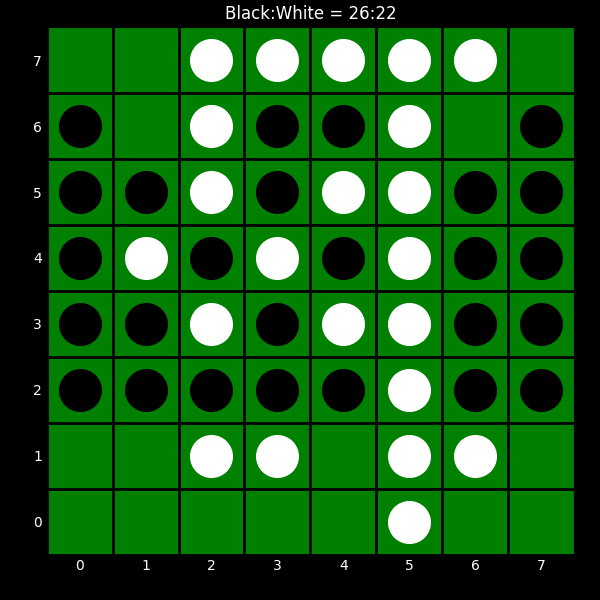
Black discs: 26
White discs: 22